Question: I can do a diamond but I don't know how to nested diamond. I want to have a site that uses CSS Diamonds, I've attached an image to give a better idea of what I am looking at doing

Here is my HTML so far: <URL>
'''
<div class="col-feature">
<div class="feature-icon">
<div class="icon">
<i class="fa fa-tasks"></i>
</div>
</div>
</div>
'''
'''
.col-feature{
.feature-icon{
width: 100px;
height: 100px;
position: relative;
margin-top: 25px;
display: inline-block;
&:before{
position: absolute;
content: "";
left: 0;
top: 0;
right: 0;
bottom: 0;
border: 1px solid #444444;
.rotate(45);
.transition(border-color 0.3s);
}
&:before{
left:5px;
top:0;
right:-5px;
bottom:0;
}
}
}
'''
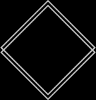
Answer: Use both ':before' and ':after' pseudo elements.
Sample: <URL>
'''
.feature-icon {
width: 100px;
height: 100px;
position: relative;
margin-top: 25px;
display: inline-block;
}
.feature-icon:before{
position: absolute;
display:block;
content: "";
width:100px;
height:100px;
left: 0;
top: 0;
right: 0;
bottom: 0;
border: 1px solid #444444;
-webkit-transform: rotate(45deg);
-webkit-transition: border-color 0.3s;
}
.feature-icon:after {
position: absolute;
display:block;
content: "";
width:100px;
height:100px;
left: 0;
top: 0;
right: 0;
bottom: 0;
margin-top:-5px;
border: 1px solid #444444;
-webkit-transform: rotate(45deg);
-webkit-transition: border-color 0.3s;
}
'''